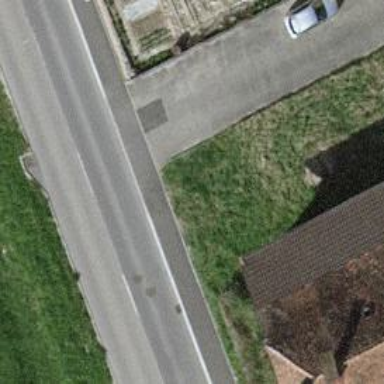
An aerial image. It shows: Unmarked crossing on the road.